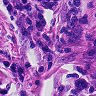
Metastatic tissue present: yes